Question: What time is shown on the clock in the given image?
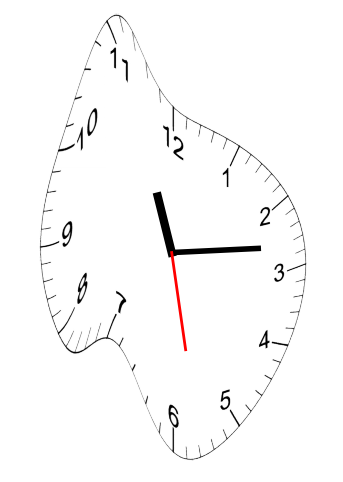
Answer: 11:13:28